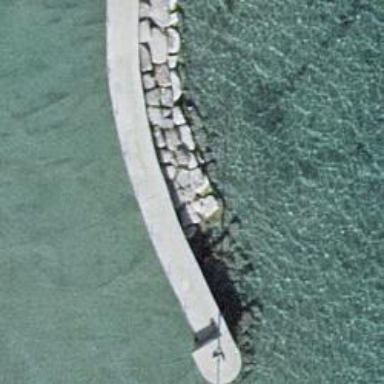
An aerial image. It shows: Man-made pier.